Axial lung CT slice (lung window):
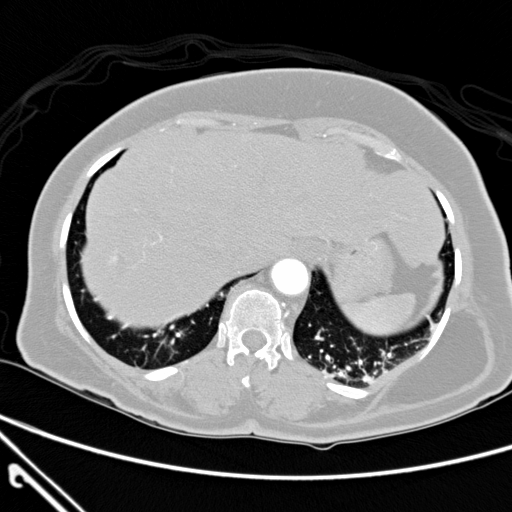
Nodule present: no